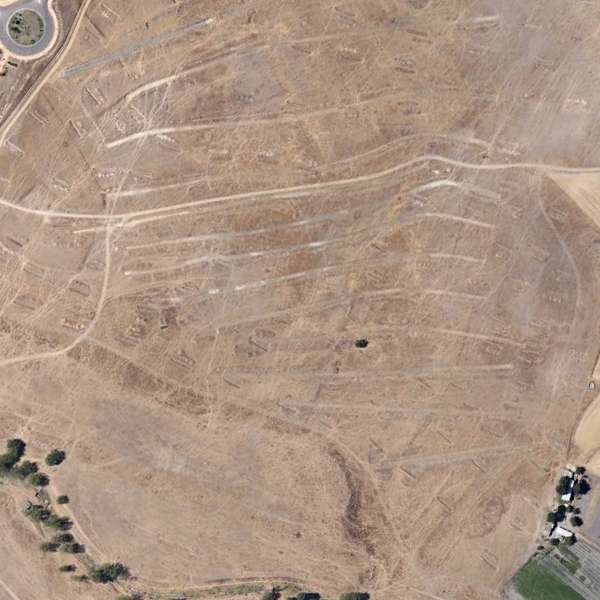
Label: BareLand